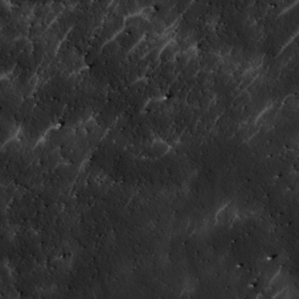
Label: non_frost